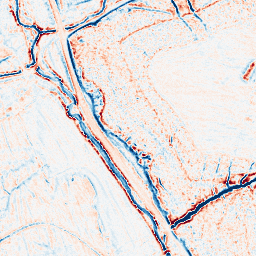
Category: edge_preserving
Decomposition family: bilateral
Decomposition parameters: d: 9
sigma_color: 75
sigma_space: 75
Upsampling method: cubic_catmull_rom
Upsampling parameters: scale: 8
Upsampling scale: 8